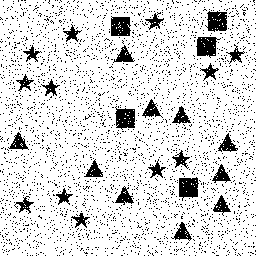
Squares: 5
Triangles: 10
Stars: 12
Total shapes: 27